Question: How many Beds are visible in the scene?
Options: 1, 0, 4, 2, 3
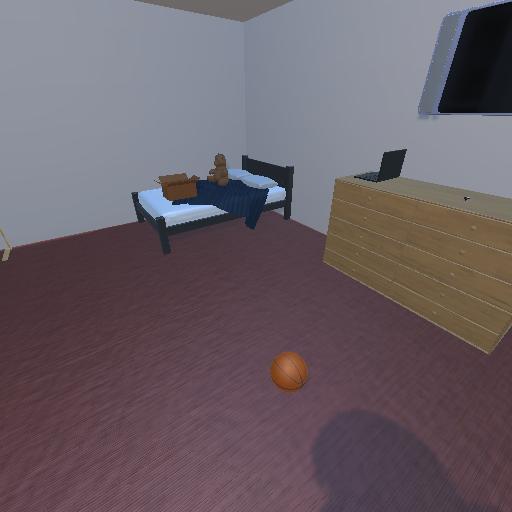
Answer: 1